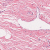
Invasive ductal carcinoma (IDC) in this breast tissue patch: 0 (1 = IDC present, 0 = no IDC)